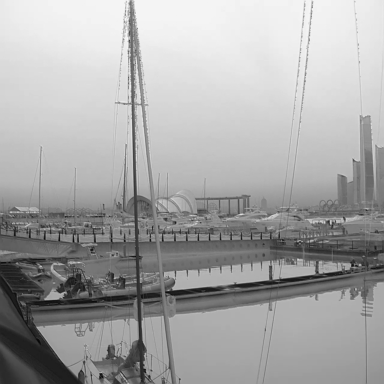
There are four objects shown in the infrared image, including three canoes, and a sailboat.